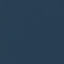
Land use / land cover: SeaLake